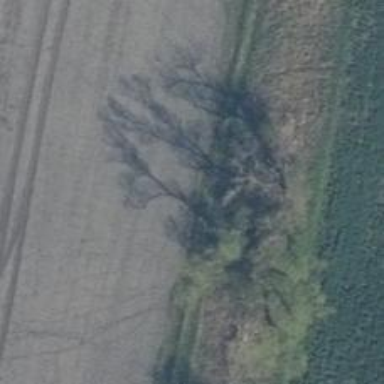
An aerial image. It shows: Row of trees in natural setting.